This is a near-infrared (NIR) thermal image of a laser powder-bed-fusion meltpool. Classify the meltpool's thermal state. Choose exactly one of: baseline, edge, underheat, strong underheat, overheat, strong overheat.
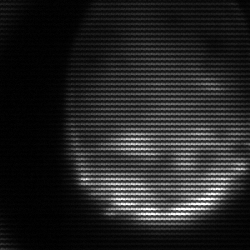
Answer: edge